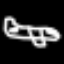
Label: airplane